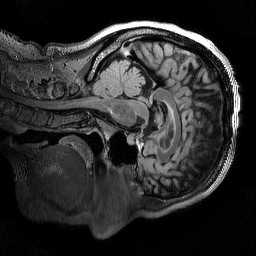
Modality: T2w
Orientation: sagittal
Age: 47
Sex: female
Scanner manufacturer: siemens
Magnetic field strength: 3 T
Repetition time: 5 s
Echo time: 0.386 s